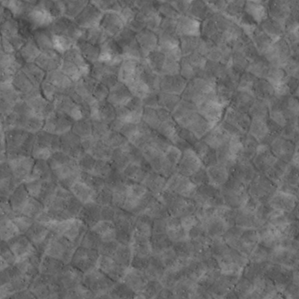
Label: non_frost